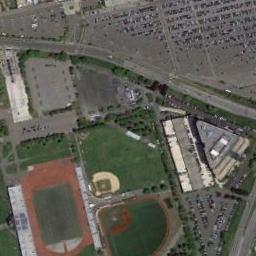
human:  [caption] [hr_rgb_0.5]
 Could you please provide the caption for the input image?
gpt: Track and field are next to lawns, Roads and residential areas .

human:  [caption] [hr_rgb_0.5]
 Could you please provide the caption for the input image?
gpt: There are many buildings next to the ground track field .

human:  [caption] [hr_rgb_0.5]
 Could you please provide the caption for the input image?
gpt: The ground's track is blue .

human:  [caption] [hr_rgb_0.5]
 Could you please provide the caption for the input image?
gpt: The ground track field is next to some baseball diamonds and parking lots .

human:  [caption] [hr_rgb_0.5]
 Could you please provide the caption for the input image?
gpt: There are some parking lots near the ground track field .